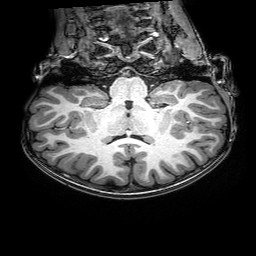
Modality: T1w
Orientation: sagittal
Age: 8
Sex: male
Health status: healthy